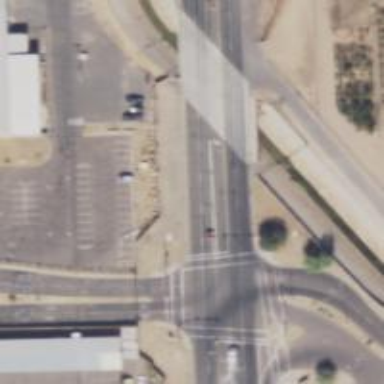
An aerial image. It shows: Solid stop line on the road marking.